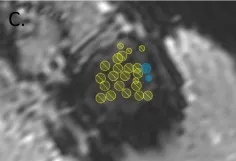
Coronal. Views showing placements of MR-HIFU treatment cells (ellipsoids).
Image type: radiology (mri)